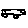
Label: car